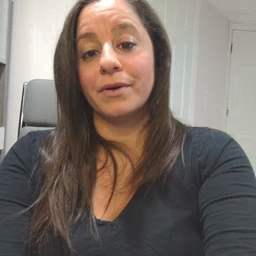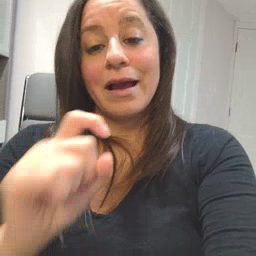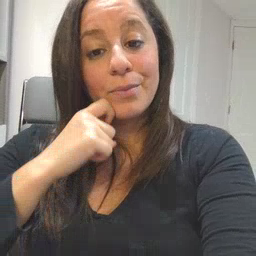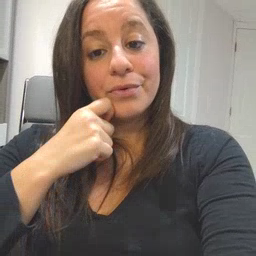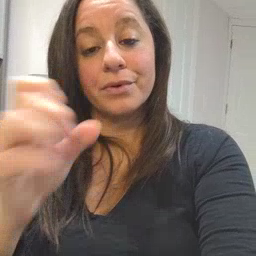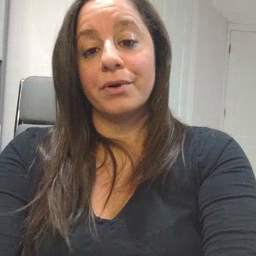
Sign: apple